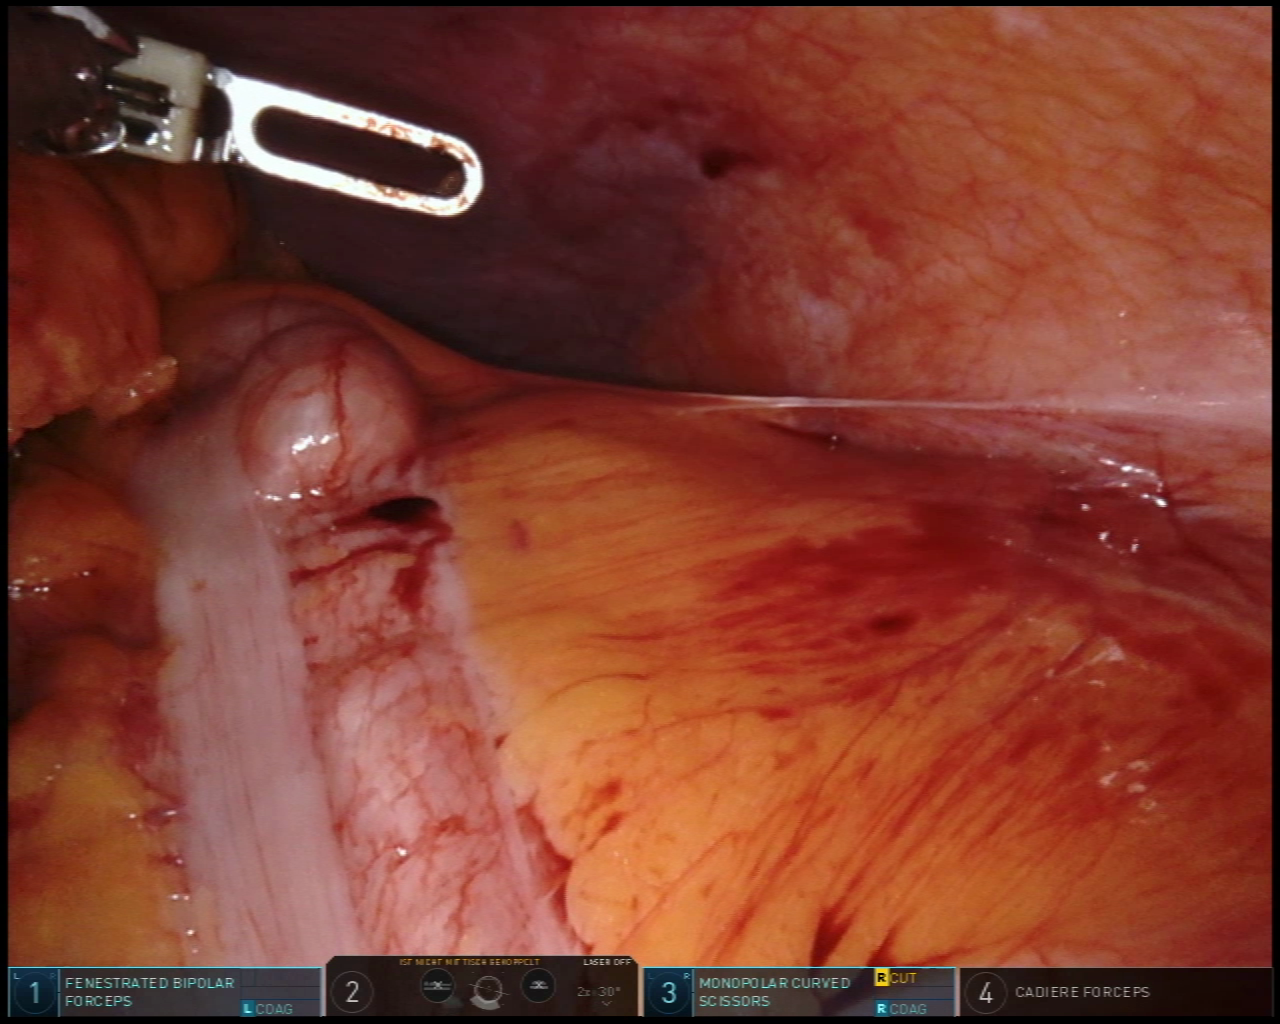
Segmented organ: abdominal_wall
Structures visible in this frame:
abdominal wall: yes
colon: yes
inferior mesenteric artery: no
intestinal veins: no
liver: no
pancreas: no
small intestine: no
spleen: no
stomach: no
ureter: no
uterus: no
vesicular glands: no